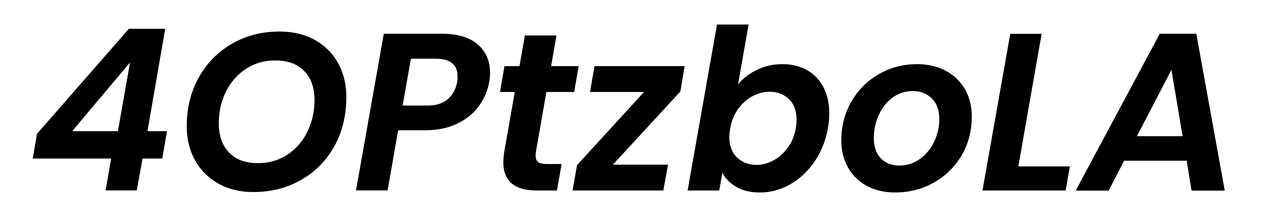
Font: Poppins-SemiBoldItalic